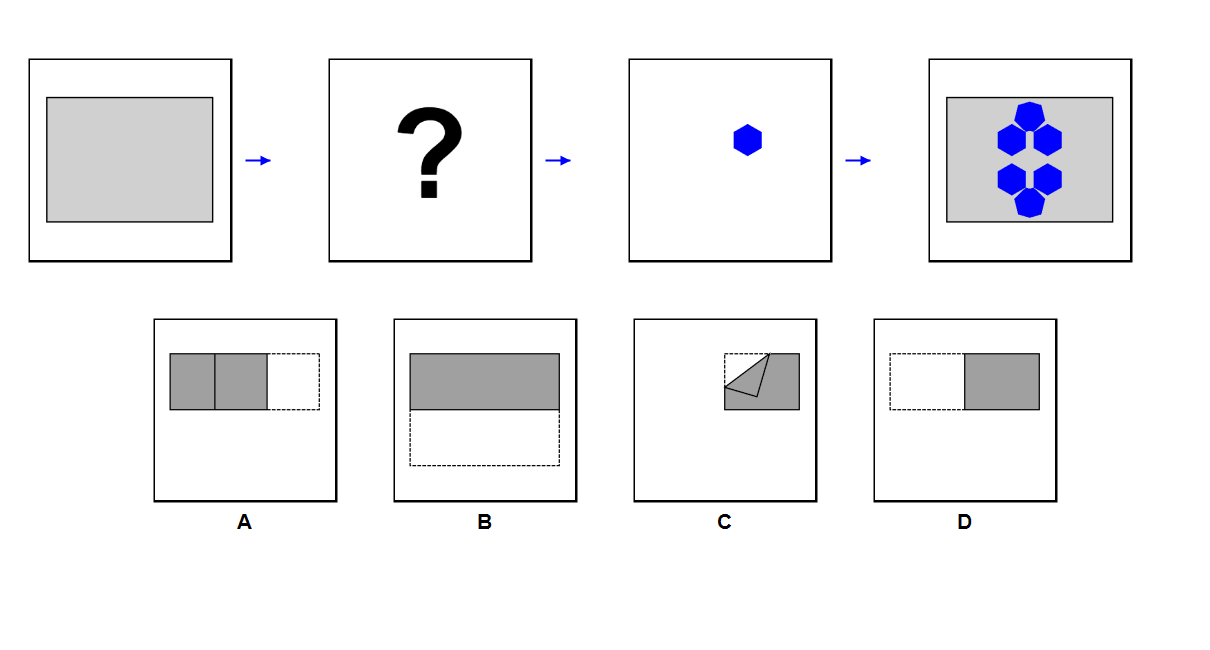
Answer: A